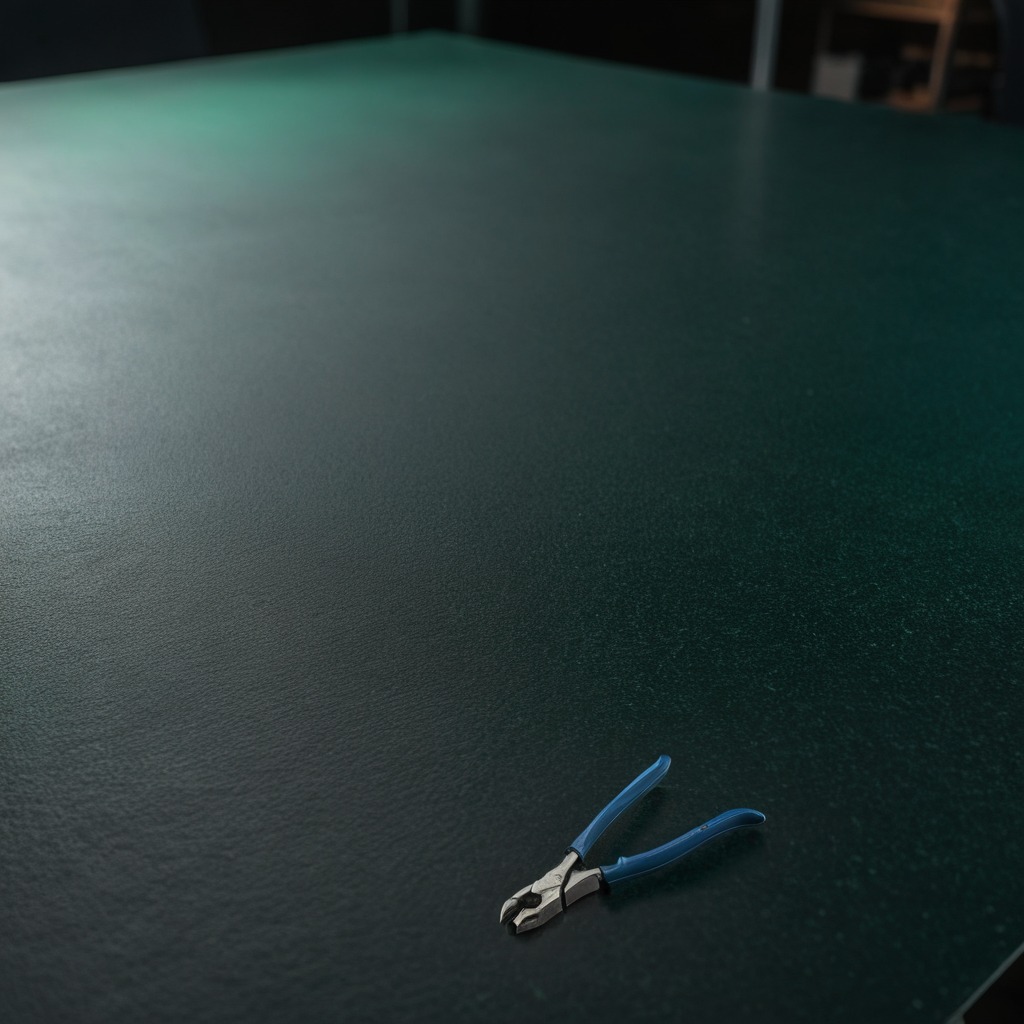
A plier is lying on the clean granite tabletop.